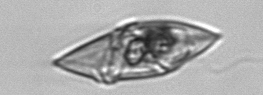
Label: Gyrodinium